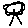
Label: tree